Question: I have started developing my first website. I have run into an issue though - I can't figure out how to make a "Banner Image"!
Here is an example of what I'm trying to achieve:

Since I am a beginner in CSS, how would I make a simple version of this?
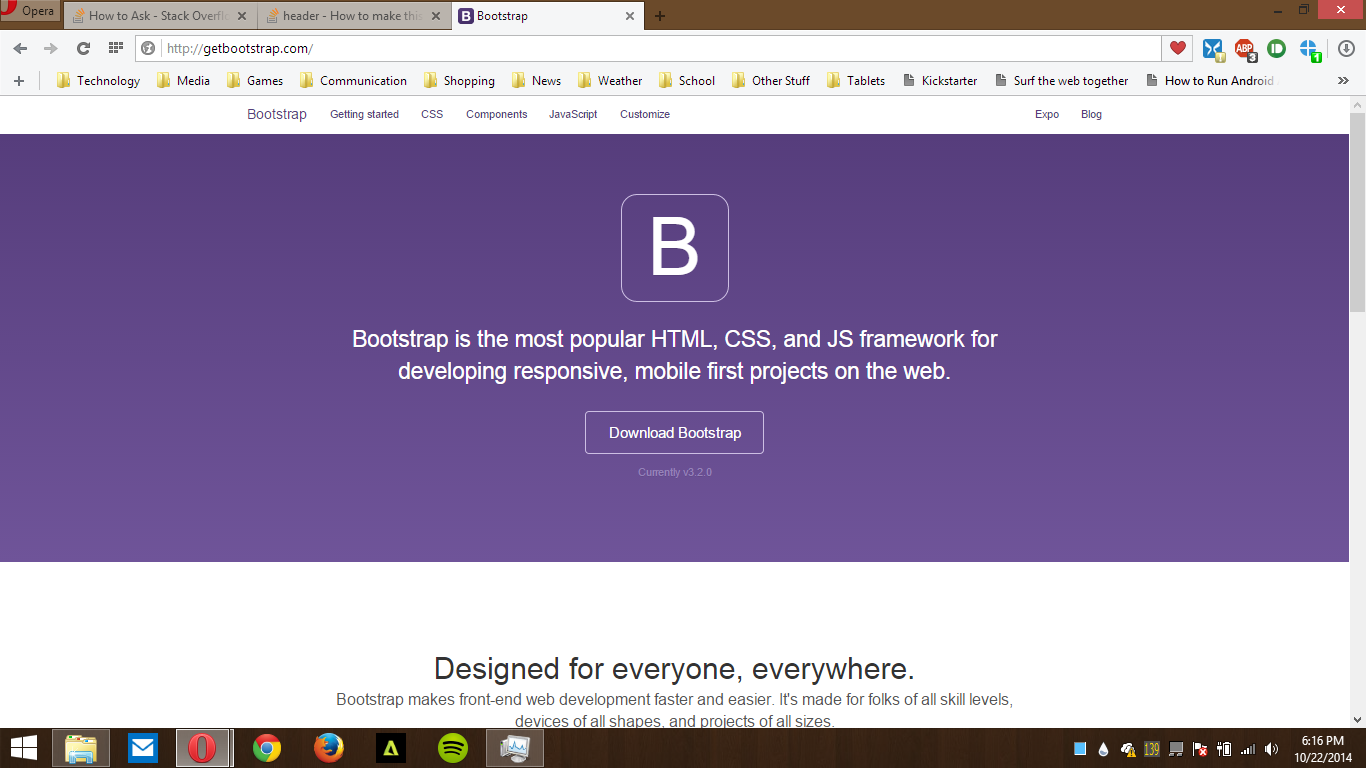
Answer: There are two ways using which you can create a banner image, the easy way and the not-so-difficult way.
Create a banner image using an image editing software like Photoshop and then use that image as a 'background-image' on a '<div>'. Like this:
'''
#bannerimage {
width: 100%;
background-image: url(http://s30.postimg.org/x0ne0p5wx/bootsrap.png);
height: 405px;
background-color: purple;
background-position: center;
}
'''
'''
<div id="bannerimage"></div>
'''
You will need to convert the banner design into HTML and style it using CSS. For example, let's take into account that purple bootstrap banner. It has a large purple background and all the text is added on it and then styled using CSS. You can do that like this:
'''
#header {
background: #664c8f;
height: auto;
padding: 100px 100px
}
h1 {
color: white;
font-family: Arial;
text-align: center;
}
a#download {
display: block;
text-align: center;
width: 150px;
margin: 0px auto;
padding: 20px;
color: white;
text-transform: uppercase;
font-family: Arial;
border: 1px solid #fff;
text-decoration: none;
border-radius: 10px;
}
'''
'''
<div id="header">
<h1>Bootstrap is the most popular HTML, CSS, and JS framework for developing responsive, mobile first projects on the web.</h1><a href="#" id="download">Download</a>
</div>
'''
I hope this helps.